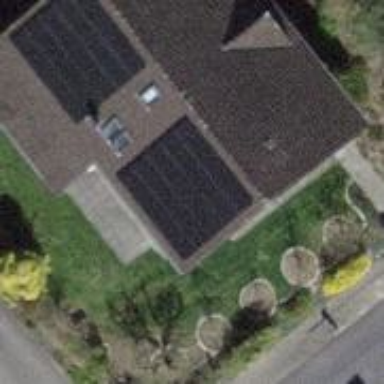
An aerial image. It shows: Solar power generator utilizing photovoltaic technology with solar photovoltaic panels.